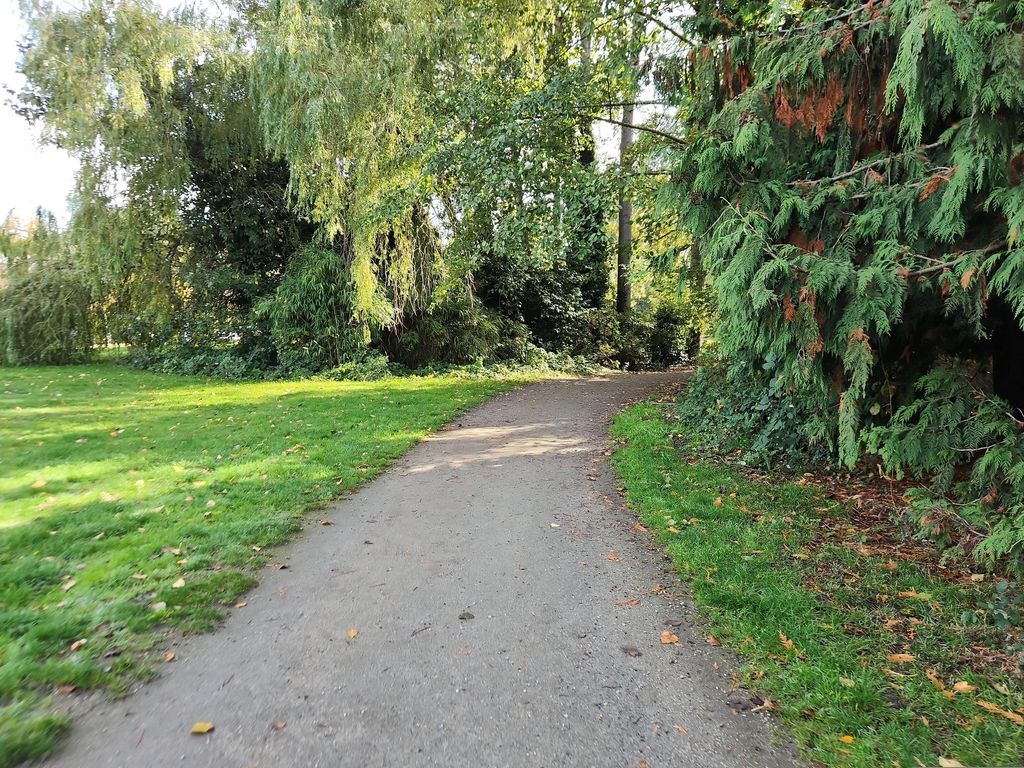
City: vancouver